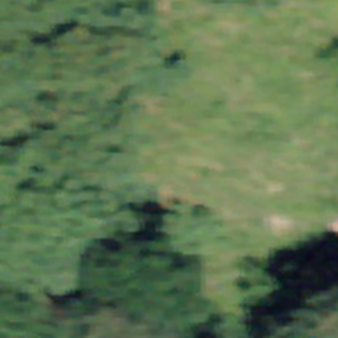
Label: other